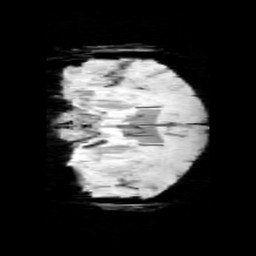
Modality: minIP
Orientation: coronal
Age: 11
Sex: female
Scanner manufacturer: siemens
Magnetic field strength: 3 T
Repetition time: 0.027 s
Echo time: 0.02 s